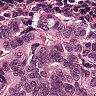
Metastatic tissue present: yes